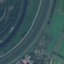
Label: River